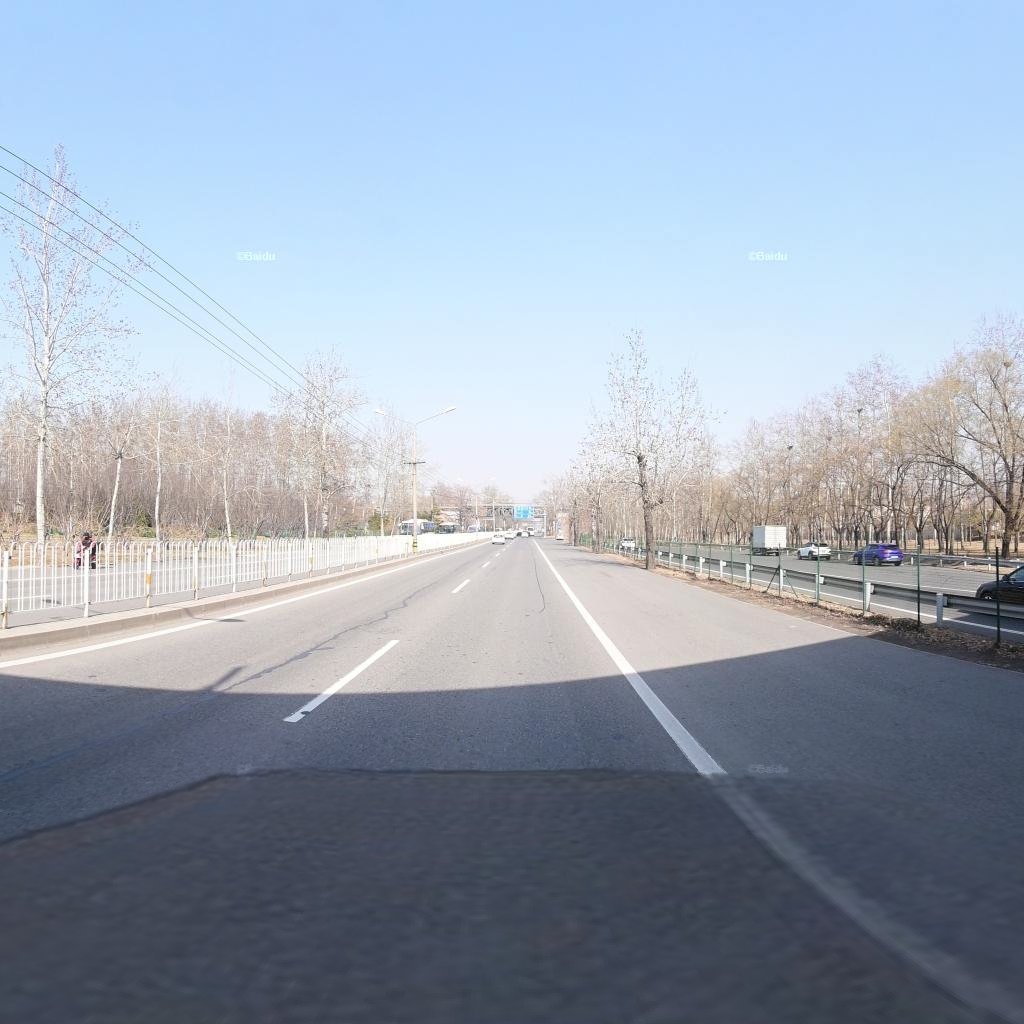
Region: Chaoyang
Road damage annotations: longitudinal patch, longitudinal patch